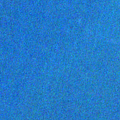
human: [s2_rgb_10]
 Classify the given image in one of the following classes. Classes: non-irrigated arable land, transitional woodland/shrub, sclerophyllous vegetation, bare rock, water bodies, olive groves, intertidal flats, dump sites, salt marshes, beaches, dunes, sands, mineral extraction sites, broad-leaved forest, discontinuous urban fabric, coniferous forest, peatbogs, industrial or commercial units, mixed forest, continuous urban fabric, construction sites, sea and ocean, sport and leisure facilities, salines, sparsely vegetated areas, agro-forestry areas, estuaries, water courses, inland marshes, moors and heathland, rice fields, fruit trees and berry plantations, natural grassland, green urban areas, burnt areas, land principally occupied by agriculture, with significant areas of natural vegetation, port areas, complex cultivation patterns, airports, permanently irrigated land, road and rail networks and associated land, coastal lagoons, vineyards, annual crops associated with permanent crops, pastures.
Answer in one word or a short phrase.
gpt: sea and ocean